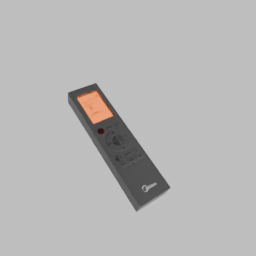
Label: electronics